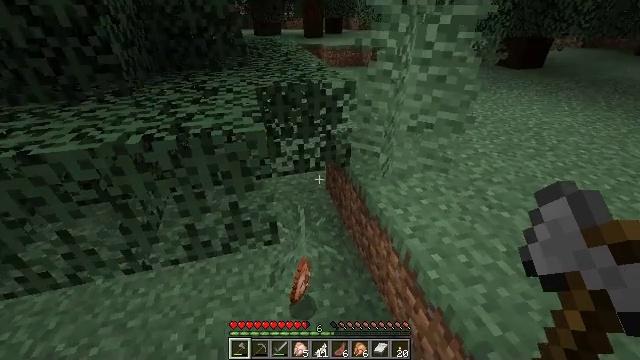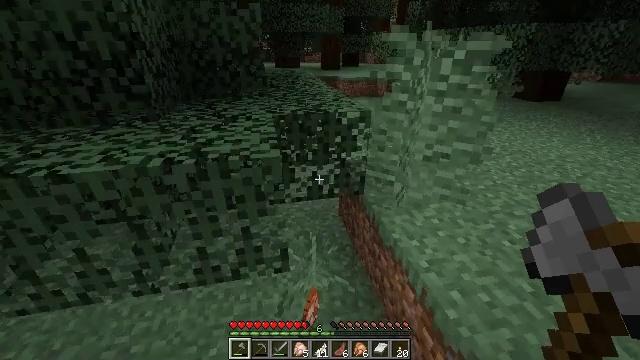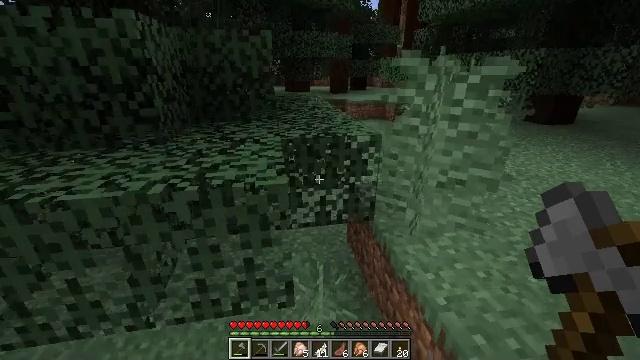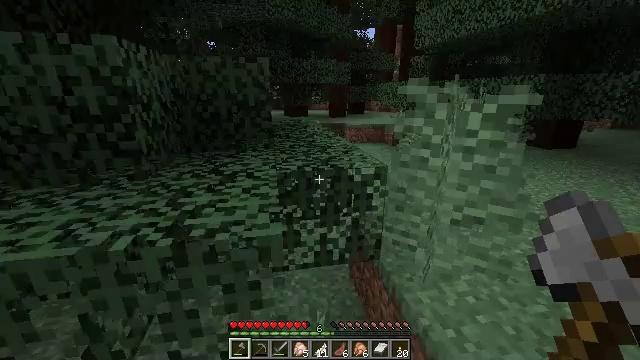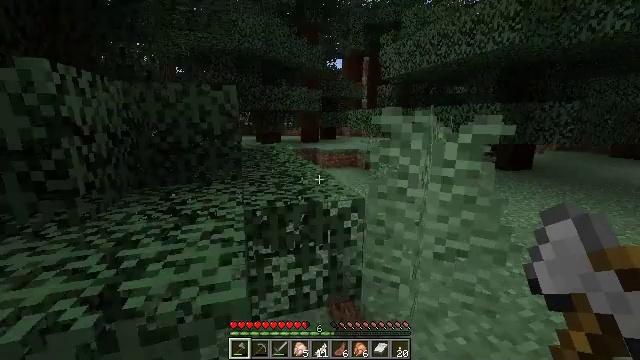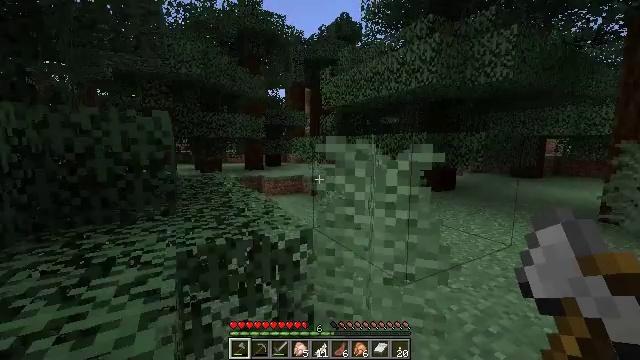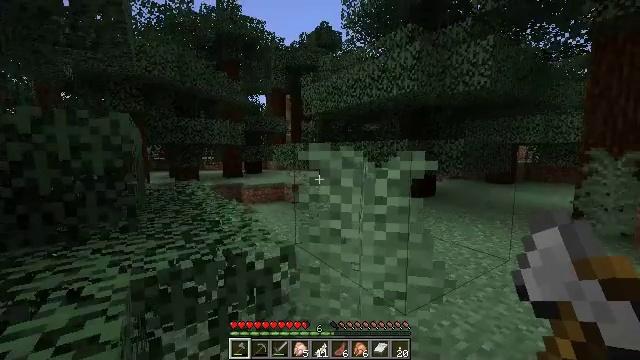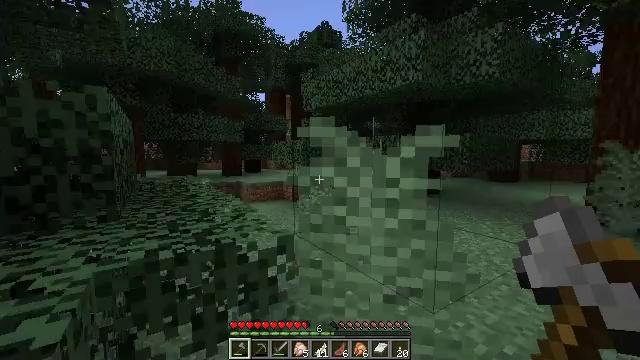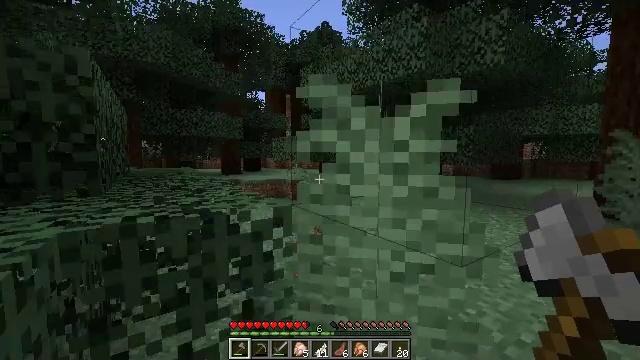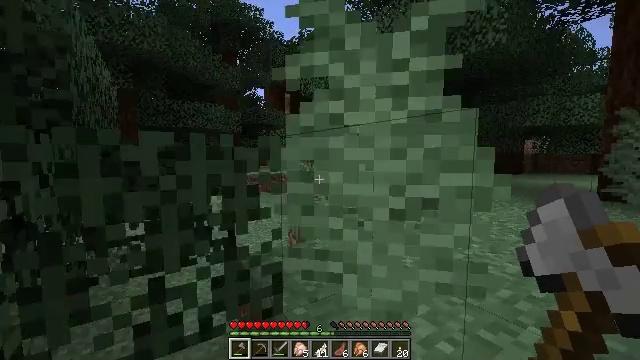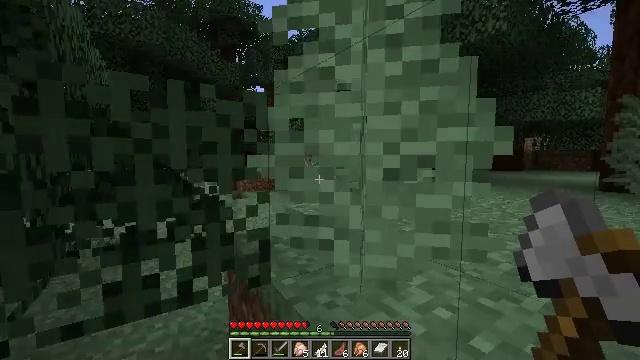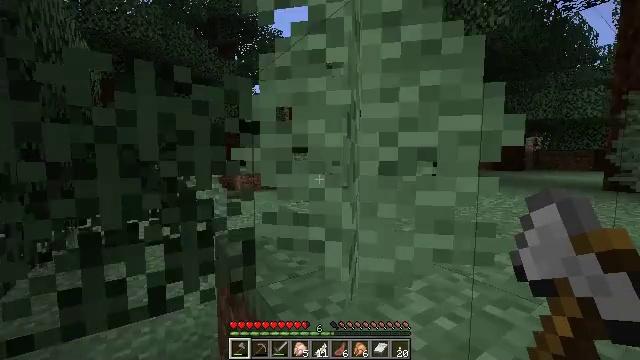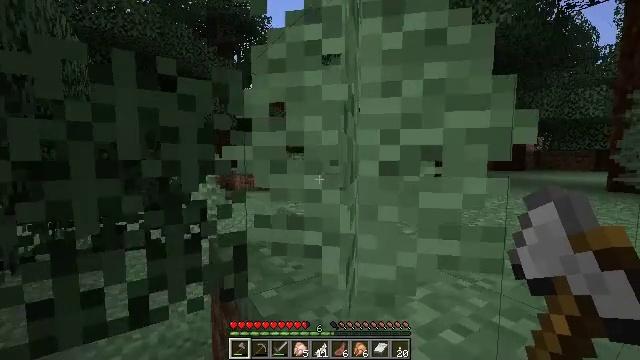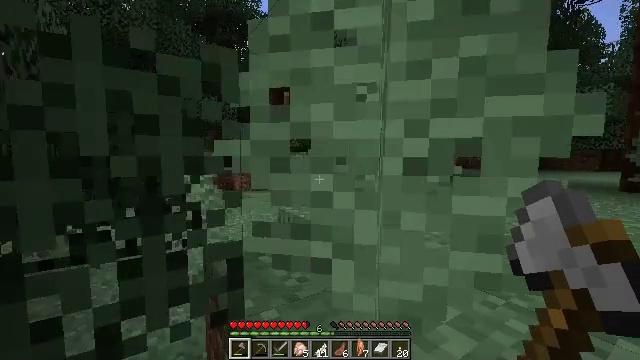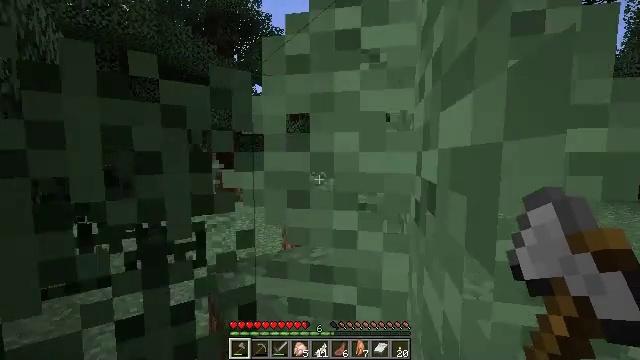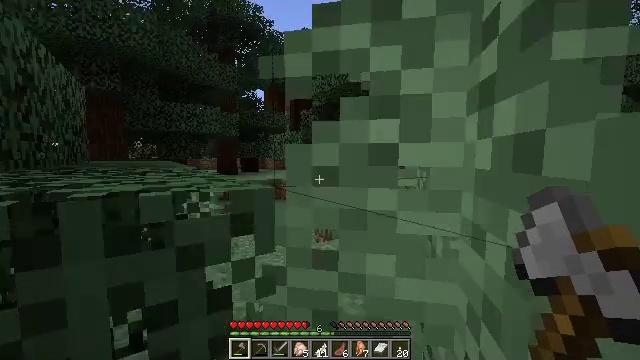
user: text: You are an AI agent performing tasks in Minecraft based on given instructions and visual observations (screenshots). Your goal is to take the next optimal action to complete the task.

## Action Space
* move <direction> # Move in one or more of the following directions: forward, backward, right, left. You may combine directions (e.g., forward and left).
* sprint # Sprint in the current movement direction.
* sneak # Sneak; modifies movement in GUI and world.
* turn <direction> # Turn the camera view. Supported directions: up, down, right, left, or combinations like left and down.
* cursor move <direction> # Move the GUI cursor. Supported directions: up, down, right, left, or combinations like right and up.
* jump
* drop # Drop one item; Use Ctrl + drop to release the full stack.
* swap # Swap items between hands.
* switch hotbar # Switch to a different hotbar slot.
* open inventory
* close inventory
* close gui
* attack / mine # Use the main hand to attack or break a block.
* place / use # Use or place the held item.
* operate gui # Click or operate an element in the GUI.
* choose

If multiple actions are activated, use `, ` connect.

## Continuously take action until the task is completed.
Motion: motion action
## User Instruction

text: Attack the large fern to gather it.
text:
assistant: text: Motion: move forward, turn left and up
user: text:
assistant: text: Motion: move forward, turn left and up
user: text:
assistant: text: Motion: move forward, turn up
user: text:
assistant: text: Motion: move forward, turn right and up
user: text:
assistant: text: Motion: move forward, turn right and up
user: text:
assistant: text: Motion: move forward, turn right and up
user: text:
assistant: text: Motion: move forward
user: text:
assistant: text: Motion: move forward
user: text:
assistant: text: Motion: move forward
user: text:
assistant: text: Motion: move forward
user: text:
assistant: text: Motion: move forward
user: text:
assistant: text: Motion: move forward
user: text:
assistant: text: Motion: move forward
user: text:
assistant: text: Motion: move forward, jump
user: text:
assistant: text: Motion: move forward, jump
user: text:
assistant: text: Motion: move forward, turn right and down, attack / mine, jump
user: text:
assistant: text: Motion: move forward, turn right and down, attack / mine, jump
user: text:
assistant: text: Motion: move forward, attack / mine
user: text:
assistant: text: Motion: move forward, attack / mine
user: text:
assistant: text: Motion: move forward
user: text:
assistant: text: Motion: no_op